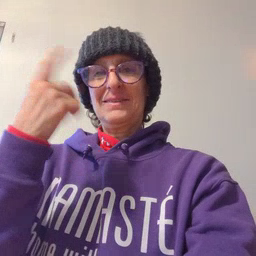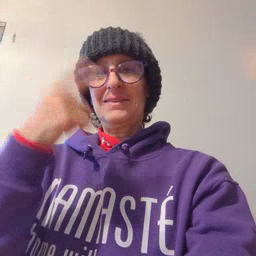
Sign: face